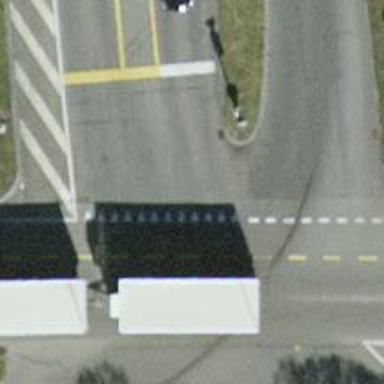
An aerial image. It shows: Secondary link road with asphalt surface and trolley wire.